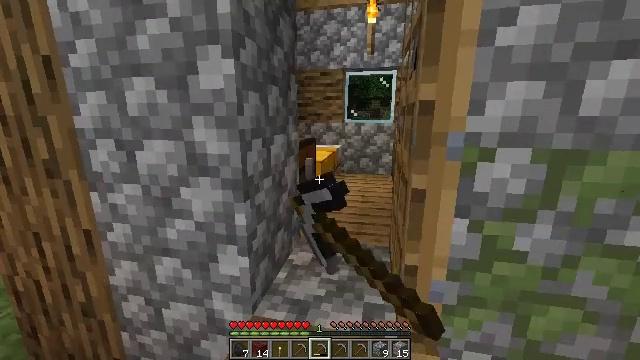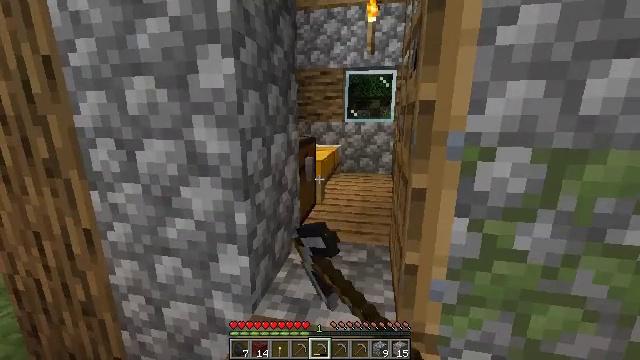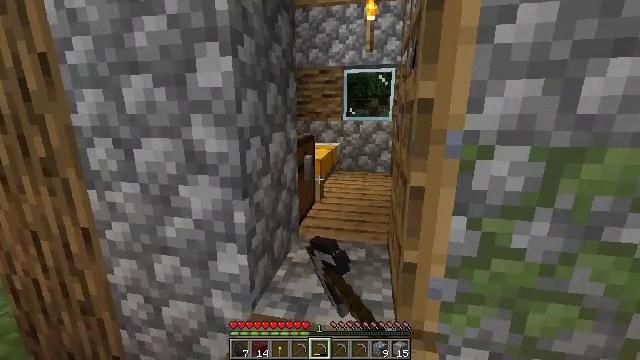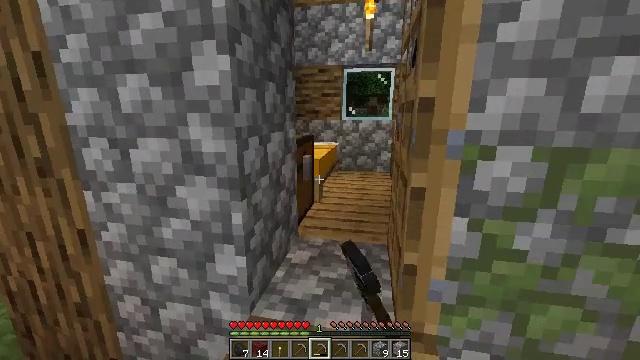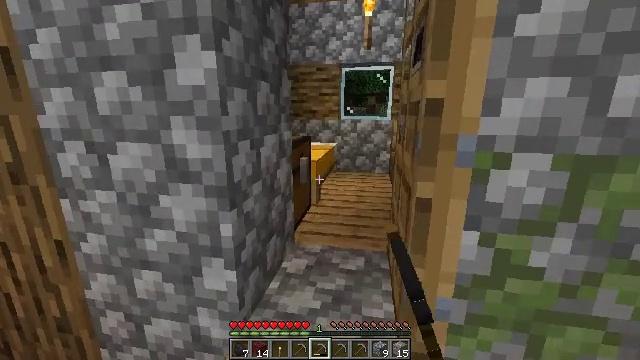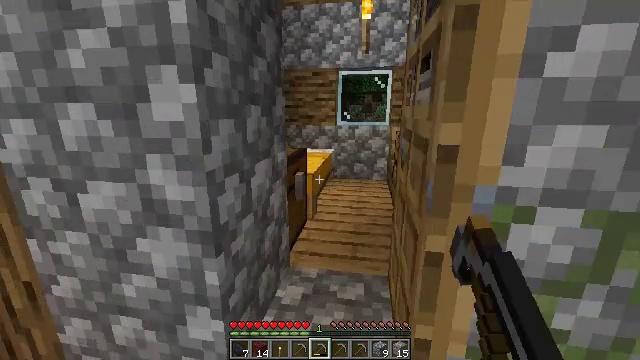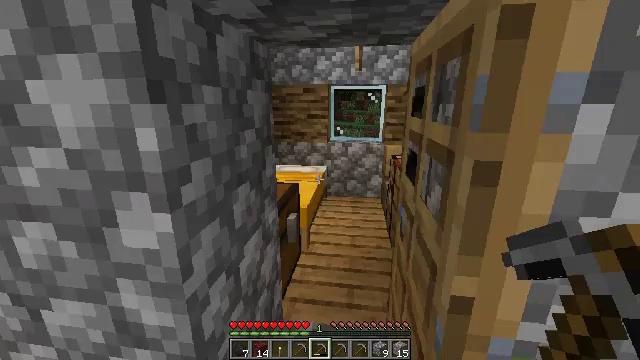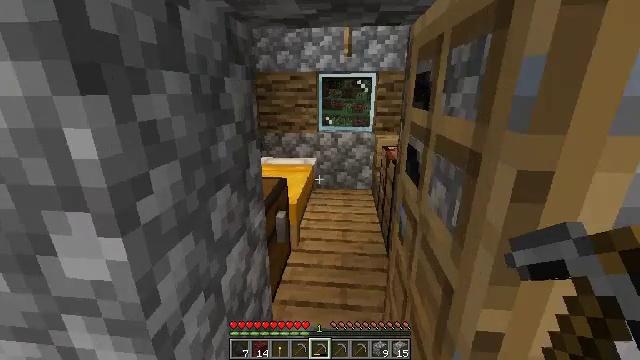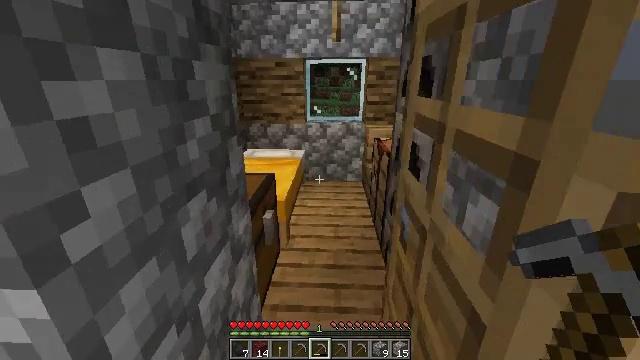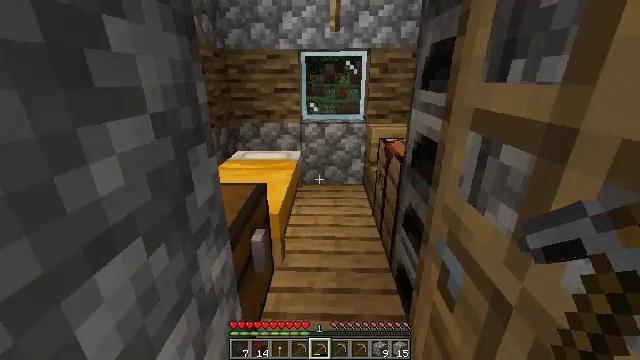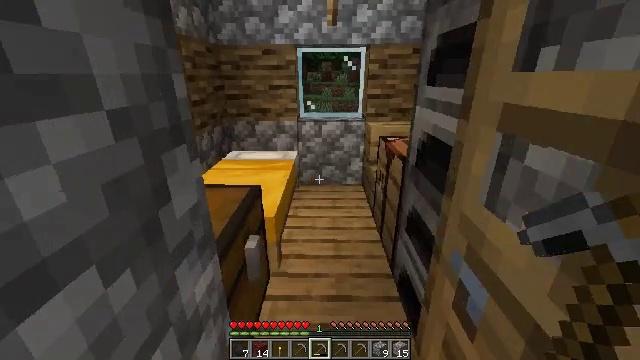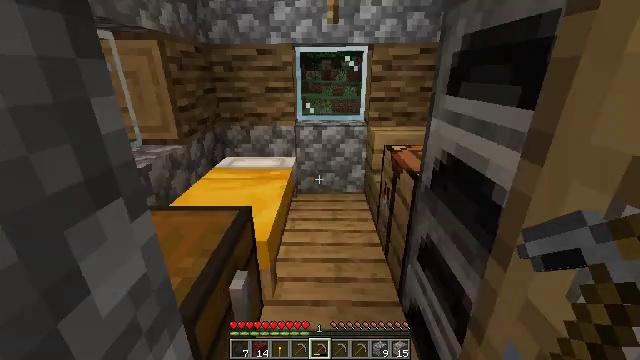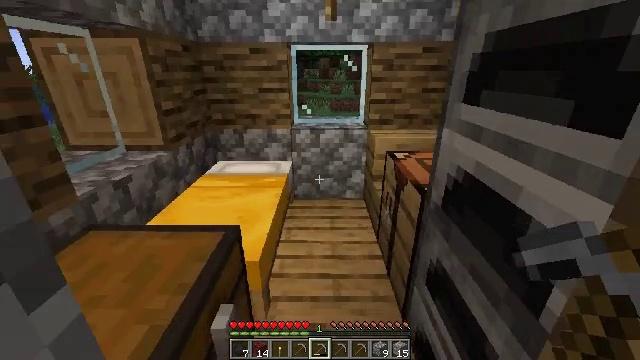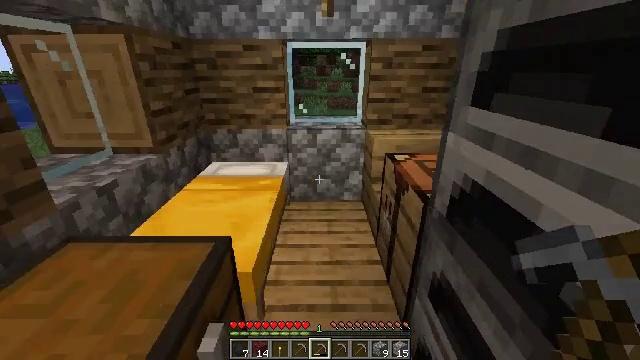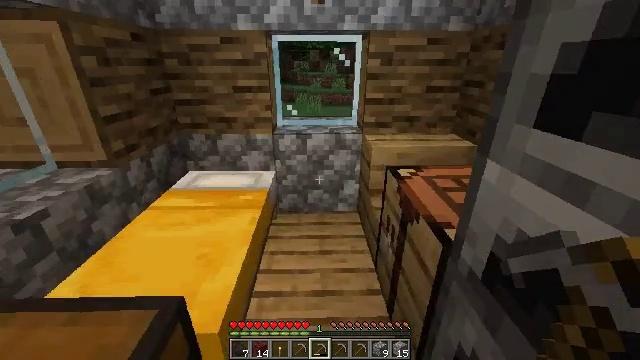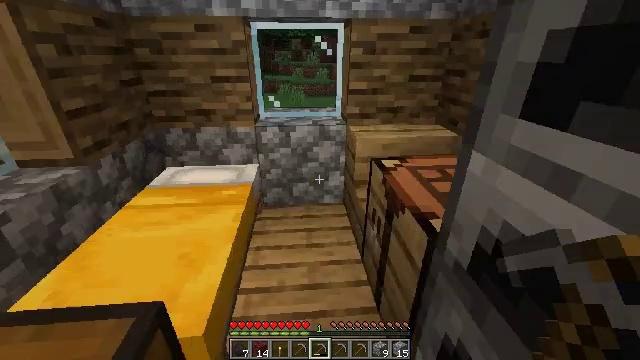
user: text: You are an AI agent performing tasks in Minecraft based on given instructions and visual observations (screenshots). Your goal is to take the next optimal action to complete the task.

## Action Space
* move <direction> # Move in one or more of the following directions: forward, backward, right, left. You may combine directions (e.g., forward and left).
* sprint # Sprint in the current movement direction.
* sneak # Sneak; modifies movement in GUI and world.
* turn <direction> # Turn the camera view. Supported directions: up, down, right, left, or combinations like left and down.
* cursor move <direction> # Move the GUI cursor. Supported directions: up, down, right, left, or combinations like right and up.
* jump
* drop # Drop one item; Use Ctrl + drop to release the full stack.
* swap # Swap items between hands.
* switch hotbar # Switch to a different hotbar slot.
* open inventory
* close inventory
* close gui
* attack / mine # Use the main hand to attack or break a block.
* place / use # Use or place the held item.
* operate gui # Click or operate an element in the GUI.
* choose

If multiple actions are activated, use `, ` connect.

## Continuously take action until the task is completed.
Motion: motion action
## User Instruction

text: Remove the oak stairs to repurpose them.
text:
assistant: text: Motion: use / place
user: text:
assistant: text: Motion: use / place
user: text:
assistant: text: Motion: move forward
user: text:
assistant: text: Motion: move forward
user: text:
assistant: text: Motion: move forward
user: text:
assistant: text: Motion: move forward, turn right and down
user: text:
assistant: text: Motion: move forward, turn right and down
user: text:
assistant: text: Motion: move forward, turn right and down
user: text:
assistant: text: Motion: move forward, turn right
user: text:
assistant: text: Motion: move forward
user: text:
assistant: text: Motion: move forward
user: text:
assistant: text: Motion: move forward
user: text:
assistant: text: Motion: move forward
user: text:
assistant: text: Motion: move forward, turn right
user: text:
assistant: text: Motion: move forward, turn right and down
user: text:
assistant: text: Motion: move forward, turn right and down
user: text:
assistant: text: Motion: turn right
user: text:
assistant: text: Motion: turn right and up
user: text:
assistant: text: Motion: turn right and up
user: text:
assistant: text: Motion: turn right and up
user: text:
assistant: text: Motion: turn right and up
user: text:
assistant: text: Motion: turn right and up
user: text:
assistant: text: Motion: turn right and up
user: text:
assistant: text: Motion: no_op
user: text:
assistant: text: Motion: no_op
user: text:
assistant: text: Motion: no_op
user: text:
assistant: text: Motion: turn left
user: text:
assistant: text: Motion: turn left and down
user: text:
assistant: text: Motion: turn left and down
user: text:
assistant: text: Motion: turn left